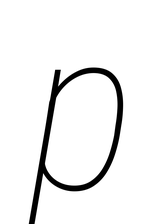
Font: Roboto-Italic_Condensed_Thin_Italic